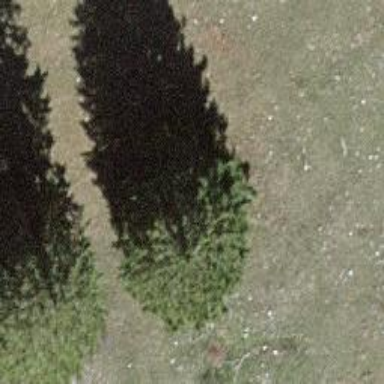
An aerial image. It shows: Single tag "natural: tree."